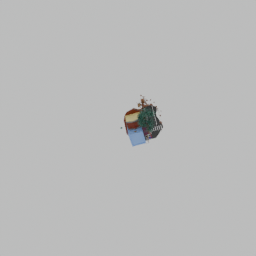
Label: architecture